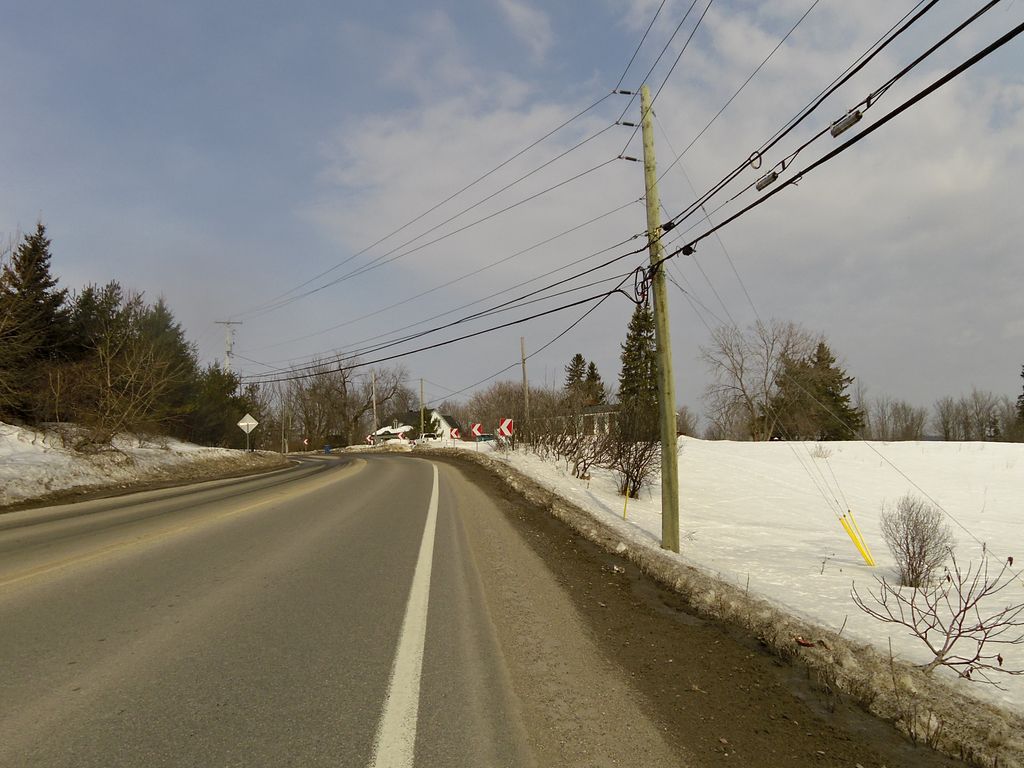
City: ottawa-gatineau